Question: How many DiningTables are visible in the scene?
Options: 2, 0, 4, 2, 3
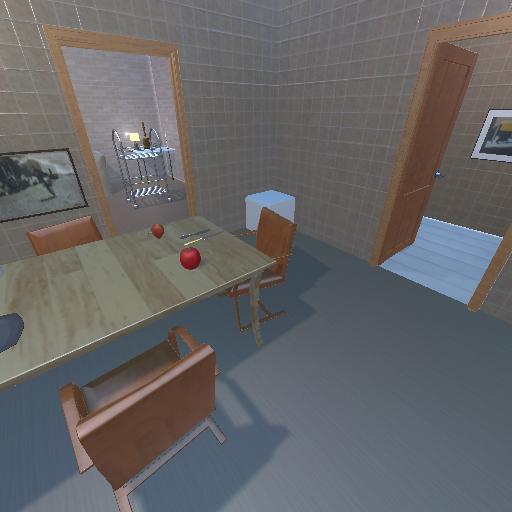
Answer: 2